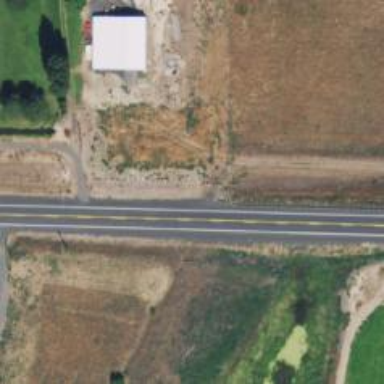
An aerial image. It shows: Secondary road with asphalt surface.